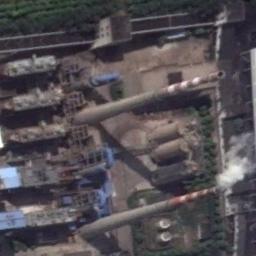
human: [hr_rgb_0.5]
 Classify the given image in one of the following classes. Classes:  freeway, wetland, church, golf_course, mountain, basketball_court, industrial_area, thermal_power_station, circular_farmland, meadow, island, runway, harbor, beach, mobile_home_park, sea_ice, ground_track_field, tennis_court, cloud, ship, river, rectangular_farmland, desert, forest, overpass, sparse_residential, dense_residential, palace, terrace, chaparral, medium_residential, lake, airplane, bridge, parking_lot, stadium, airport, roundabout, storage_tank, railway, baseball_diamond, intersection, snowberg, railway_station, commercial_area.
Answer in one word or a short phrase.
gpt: thermal_power_station